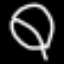
Label: leaf